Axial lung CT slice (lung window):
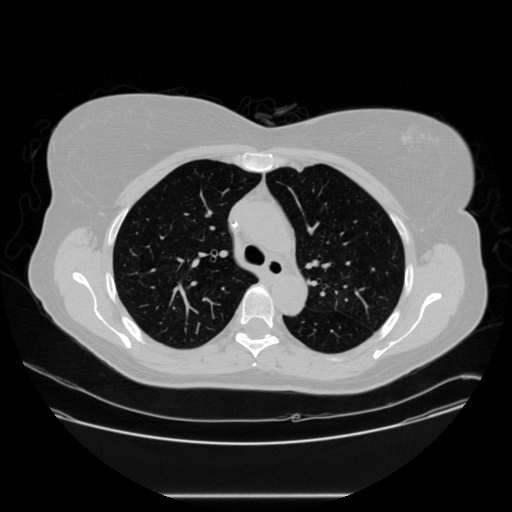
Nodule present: no